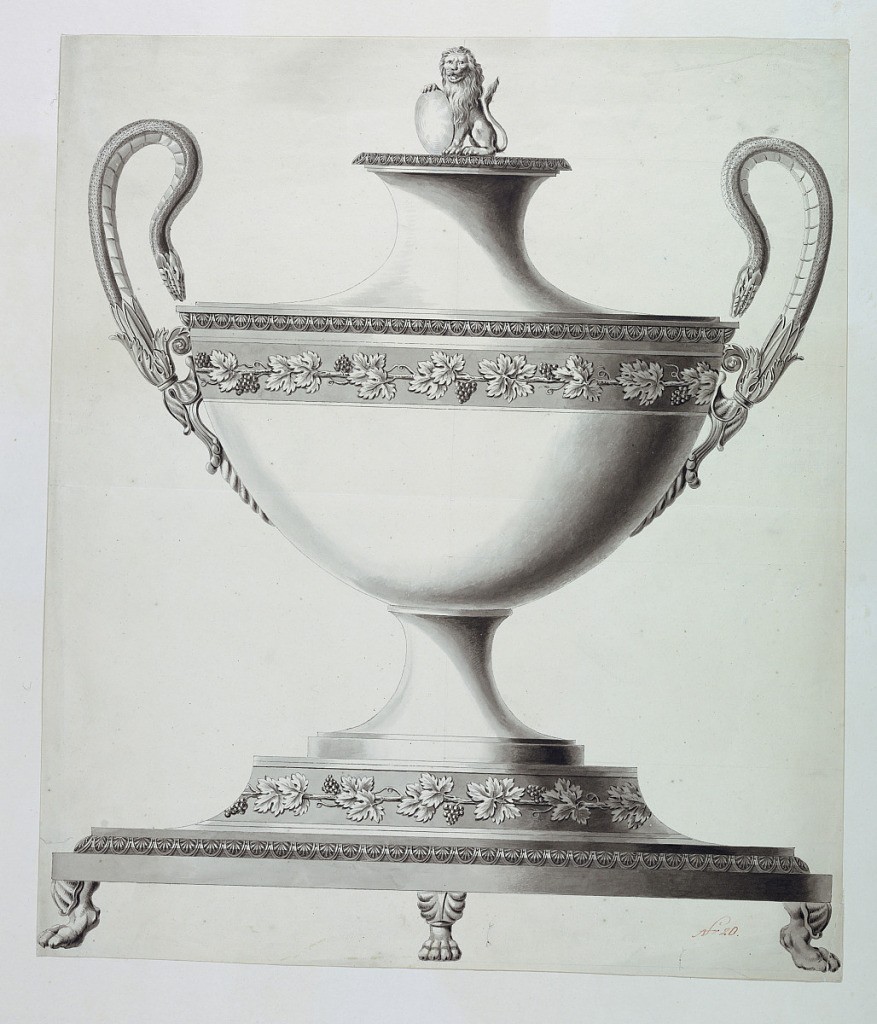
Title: Design for a Tureen
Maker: Joseph Anton Seethaler II, German, 1799–1868
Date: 1825-1835
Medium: Pen and ink, brush and washes
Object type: drawing
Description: The vessel and base are banded by grapevine. A seated lion supporting a blind shield forms the finial, and the handles are in the form of arched snakes issuing from lotus buds. The base rests on paw feet.